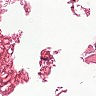
Metastatic tissue present: no